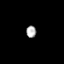
Tissue: prostate
Cell type: Myeloid cells
Senescence score: 0.8107
Nuclear area (px): 116
Mean DAPI intensity: 172.31